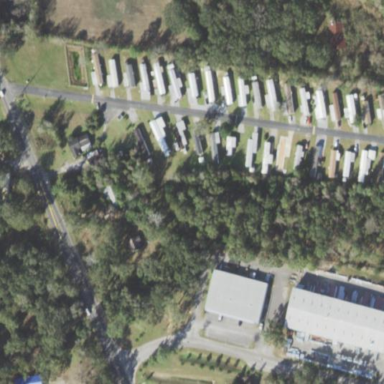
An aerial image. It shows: Residential area known as trailer park.